Field crop: maize
Growth stage: 2
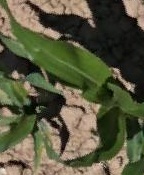
Species: maize